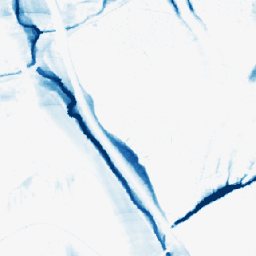
Category: morphological
Decomposition family: morphological_ellipse
Decomposition parameters: operation: closing
width: 10
height: 50
Upsampling method: area
Upsampling parameters: scale: 4
Upsampling scale: 4